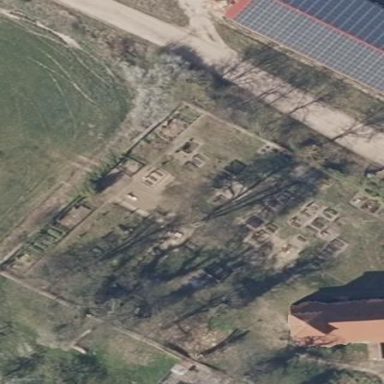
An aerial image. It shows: Cemetery.